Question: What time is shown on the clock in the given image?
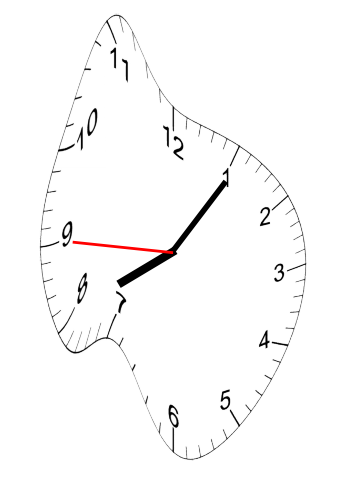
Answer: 08:05:45